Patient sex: F
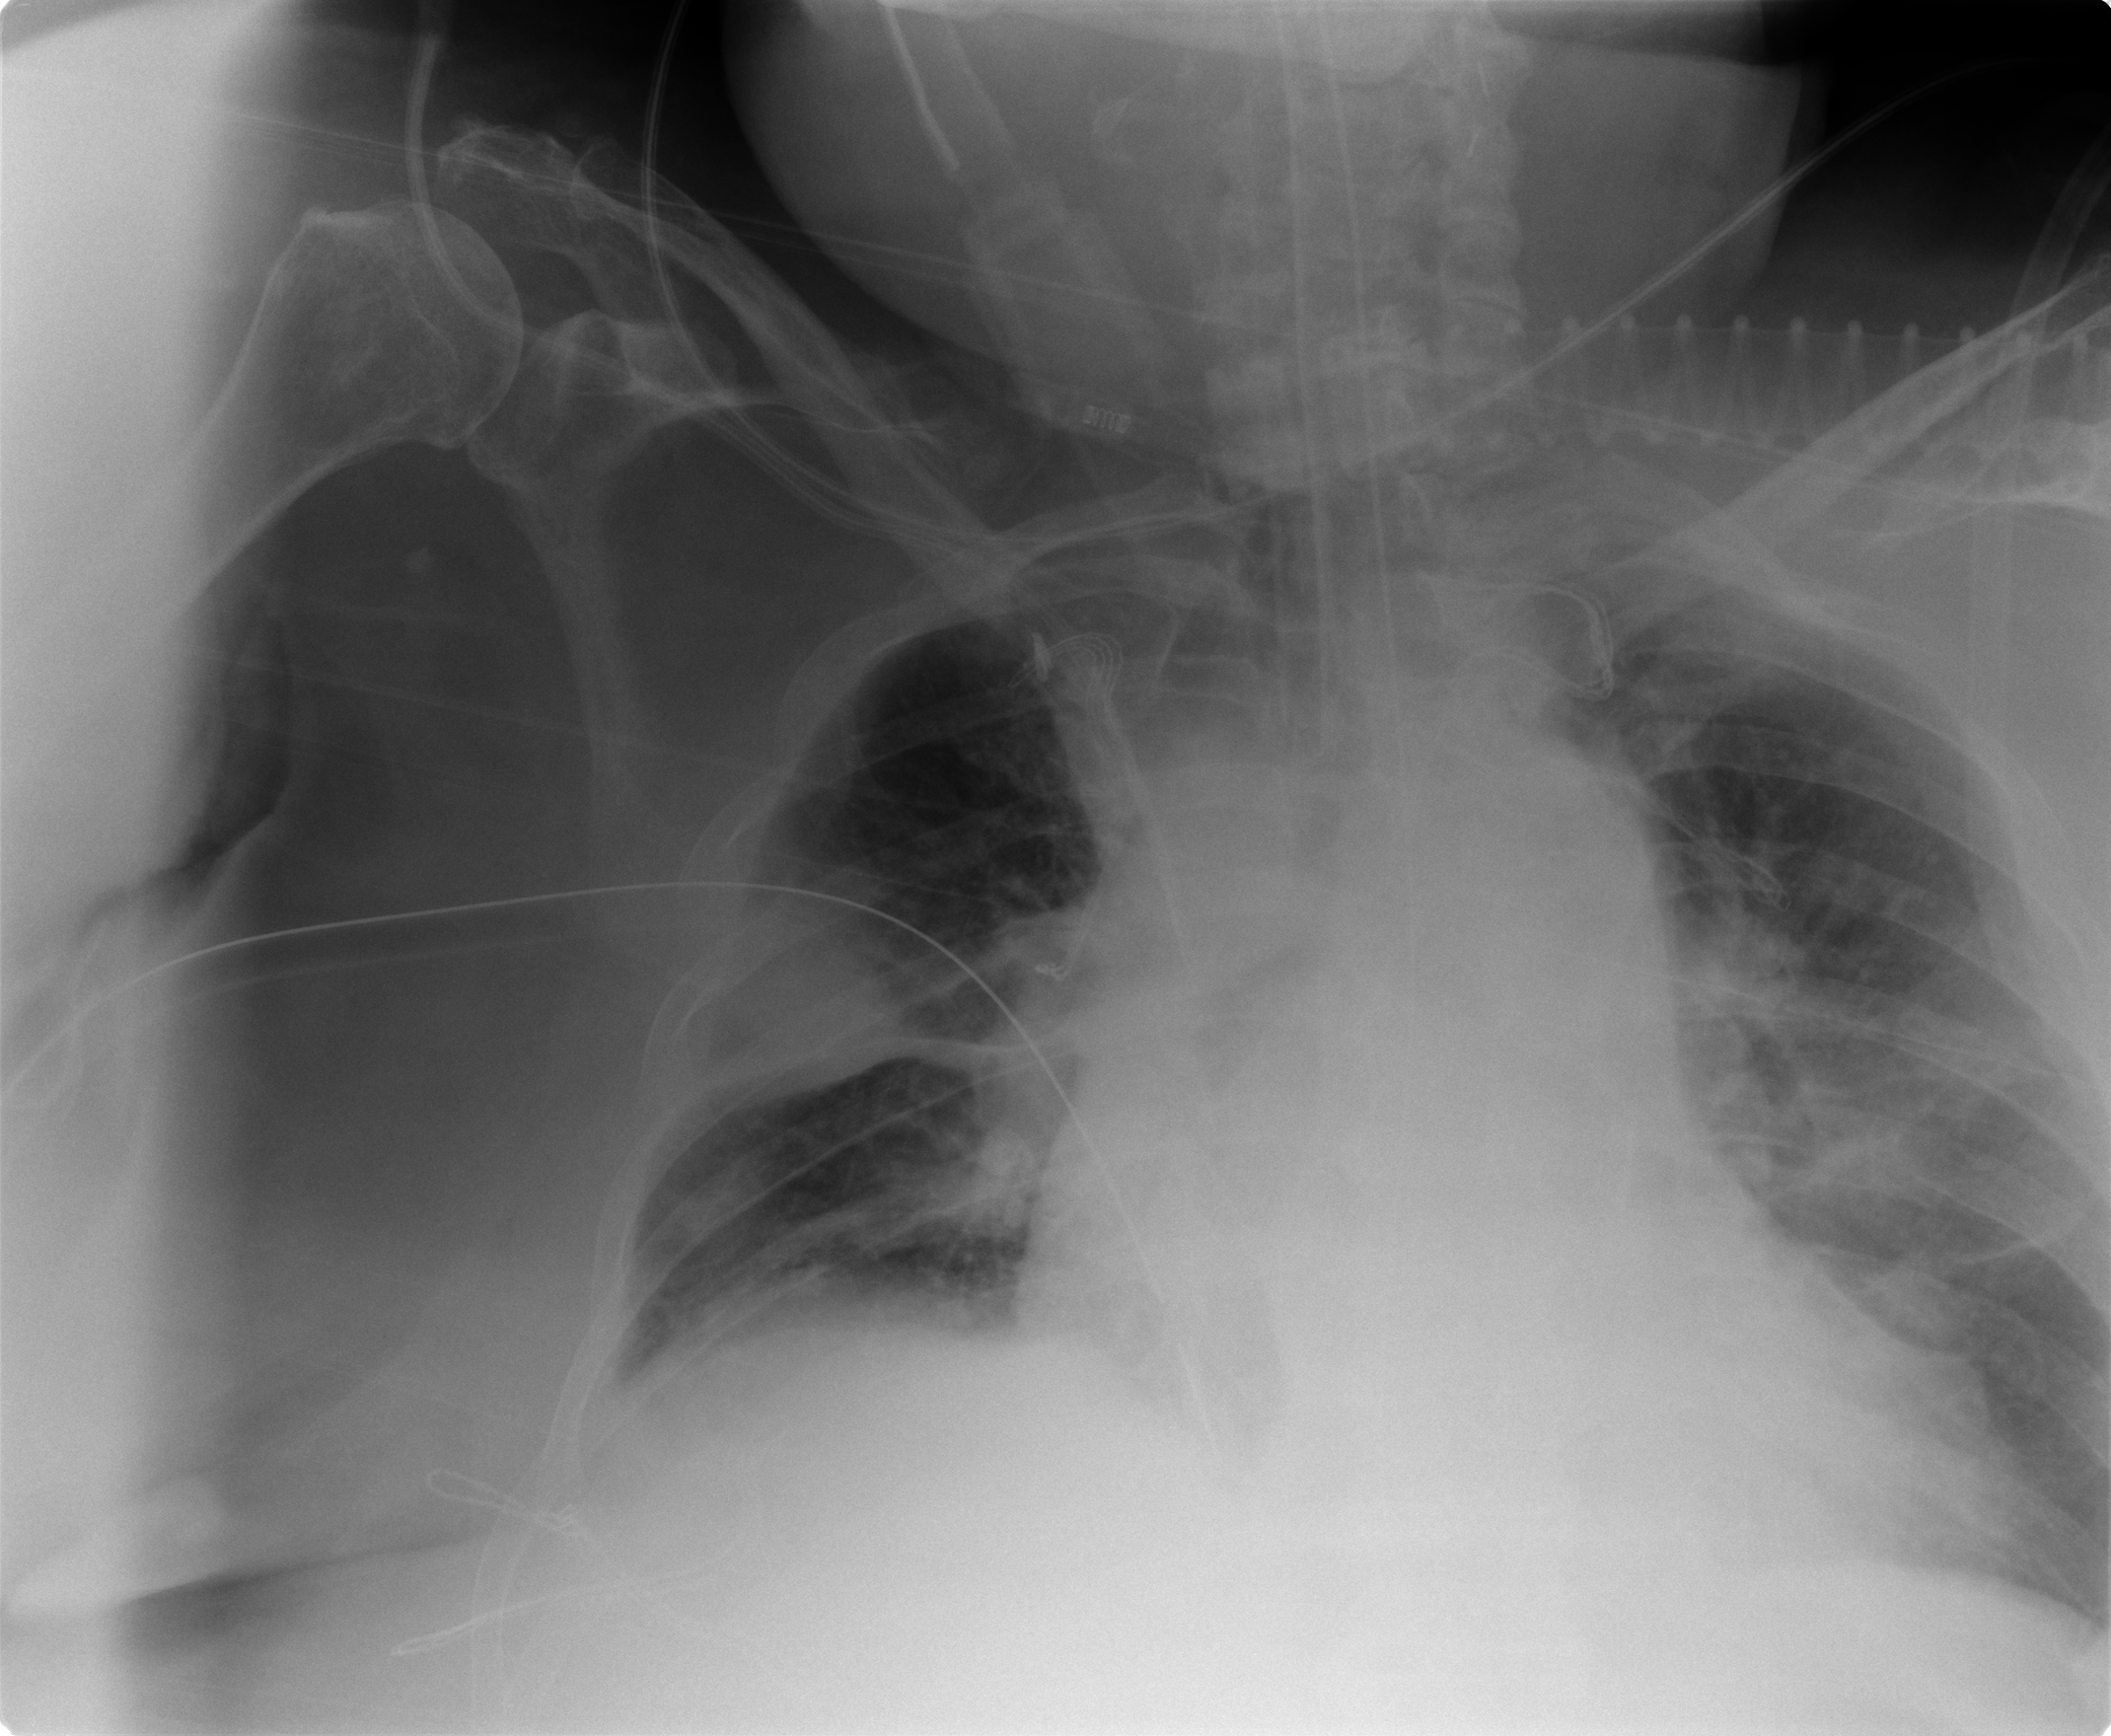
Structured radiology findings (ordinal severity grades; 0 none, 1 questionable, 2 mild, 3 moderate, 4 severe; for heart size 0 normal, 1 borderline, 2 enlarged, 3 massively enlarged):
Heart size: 2
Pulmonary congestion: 2
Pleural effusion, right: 2
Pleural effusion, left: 2
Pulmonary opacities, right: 0
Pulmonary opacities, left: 2
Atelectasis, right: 3
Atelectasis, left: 2